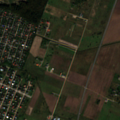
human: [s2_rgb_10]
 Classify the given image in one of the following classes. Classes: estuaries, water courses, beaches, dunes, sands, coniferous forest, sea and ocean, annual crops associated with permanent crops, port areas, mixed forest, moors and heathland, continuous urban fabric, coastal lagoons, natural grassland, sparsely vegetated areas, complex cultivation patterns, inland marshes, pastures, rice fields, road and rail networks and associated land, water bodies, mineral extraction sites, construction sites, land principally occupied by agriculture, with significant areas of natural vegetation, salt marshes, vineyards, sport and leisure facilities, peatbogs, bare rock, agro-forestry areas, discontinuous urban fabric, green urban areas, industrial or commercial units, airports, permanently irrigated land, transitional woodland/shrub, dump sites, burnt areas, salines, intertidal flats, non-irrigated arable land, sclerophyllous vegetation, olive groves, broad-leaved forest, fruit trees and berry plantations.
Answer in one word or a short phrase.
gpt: discontinuous urban fabric, industrial or commercial units, non-irrigated arable land, complex cultivation patterns, broad-leaved forest